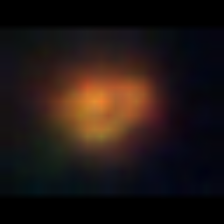
Taxon: Unknown_phyto
Group: Unknown